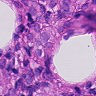
Metastatic tissue present: yes